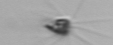
Label: Calciopappus